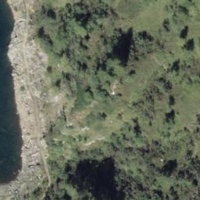
EUNIS habitat code: 31
Species observed at this site:
Saxifraga aizoides